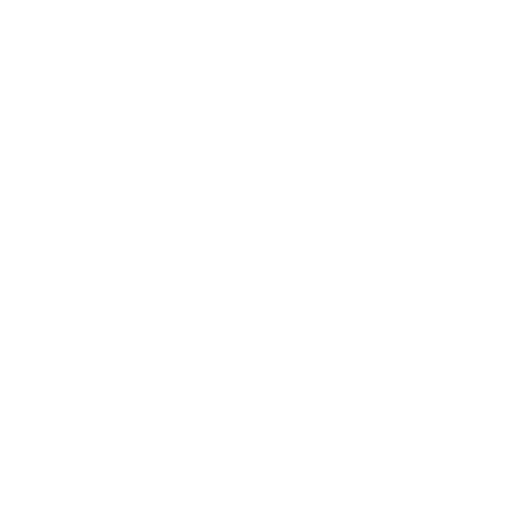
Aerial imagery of cape in Alaska named Outer Point containing only unknown